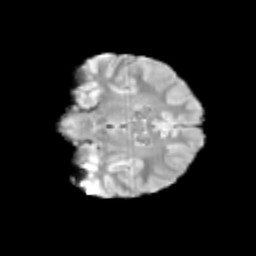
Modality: T2w
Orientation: coronal
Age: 11
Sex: male
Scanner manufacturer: siemens
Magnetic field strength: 3 T
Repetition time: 3.8 s
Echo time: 0.07 s